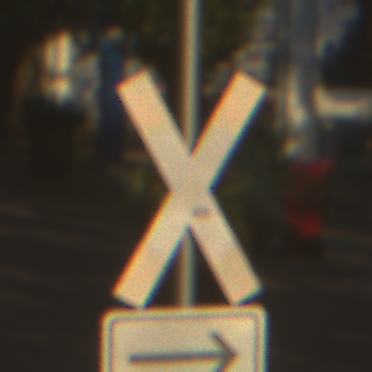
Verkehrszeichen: Andreaskreuz
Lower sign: RichtungsangabeDurchPfeile4
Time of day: SunriseSunset
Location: Outdoor (Suburban)
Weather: Clear
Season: NotSpecified
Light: Natural